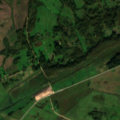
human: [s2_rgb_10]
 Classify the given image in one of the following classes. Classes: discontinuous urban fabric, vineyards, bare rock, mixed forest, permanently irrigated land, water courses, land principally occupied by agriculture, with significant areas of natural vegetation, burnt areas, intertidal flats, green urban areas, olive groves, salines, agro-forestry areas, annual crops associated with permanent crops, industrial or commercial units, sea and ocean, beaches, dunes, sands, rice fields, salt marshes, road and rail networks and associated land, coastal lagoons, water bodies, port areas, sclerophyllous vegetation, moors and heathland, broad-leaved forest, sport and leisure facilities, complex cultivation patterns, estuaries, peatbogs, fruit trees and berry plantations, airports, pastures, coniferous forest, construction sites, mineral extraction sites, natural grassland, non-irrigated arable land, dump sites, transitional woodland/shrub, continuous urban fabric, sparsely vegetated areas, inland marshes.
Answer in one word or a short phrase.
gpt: non-irrigated arable land, pastures, complex cultivation patterns, land principally occupied by agriculture, with significant areas of natural vegetation, coniferous forest, transitional woodland/shrub